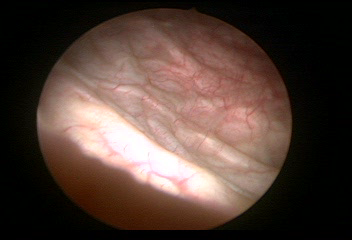
Modality: WLC
Class: Normal mucosa
Bladder cancer association: No